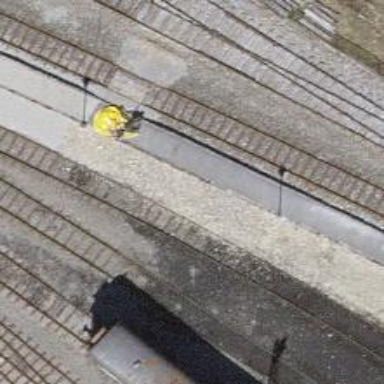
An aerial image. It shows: Preserved railway in yard with one track.